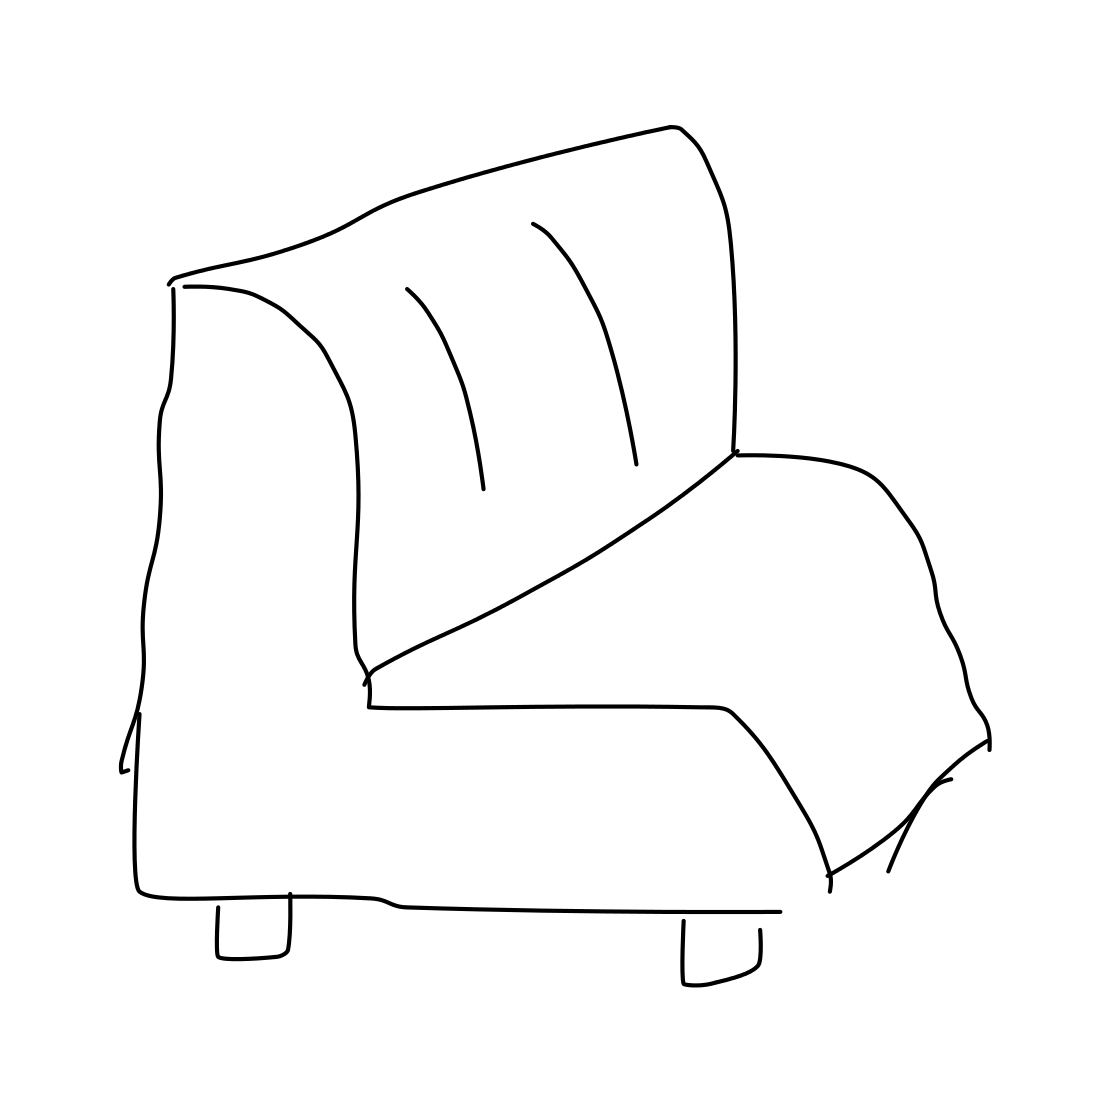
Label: couch